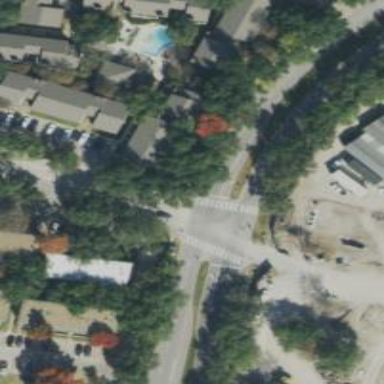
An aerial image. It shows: Marked crossing on footway.